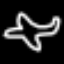
Label: airplane